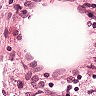
Metastatic tissue present: no